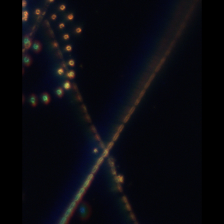
Taxon: Diatom_aggregate
Group: Diatoms